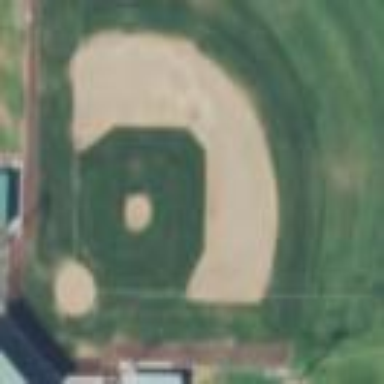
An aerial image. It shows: Baseball pitch for leisure land activities.